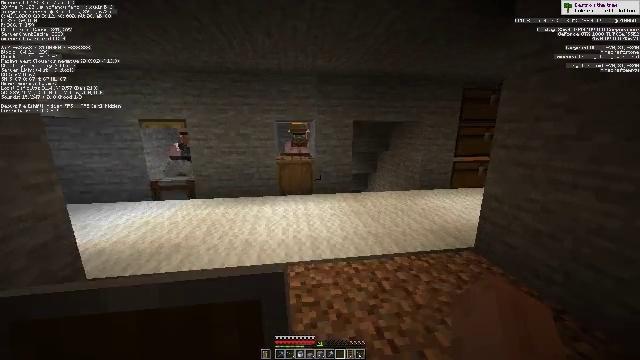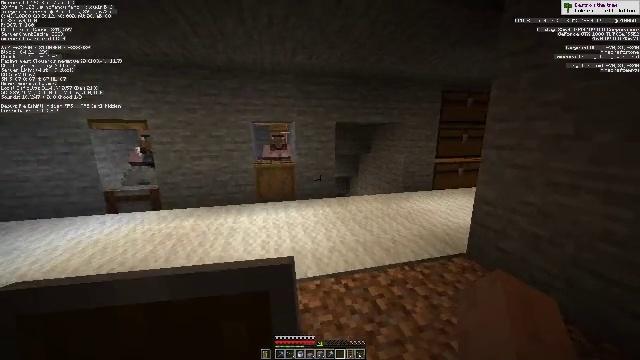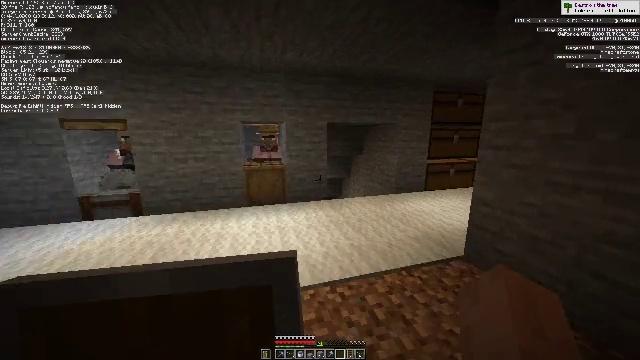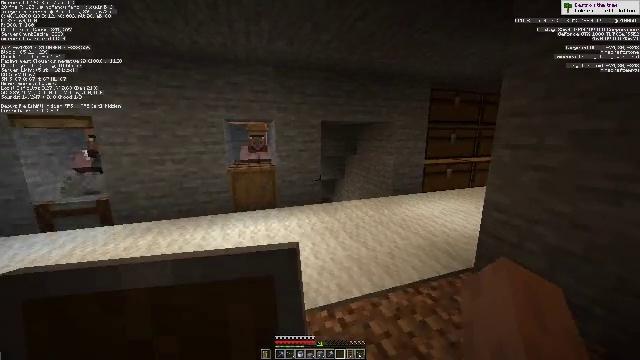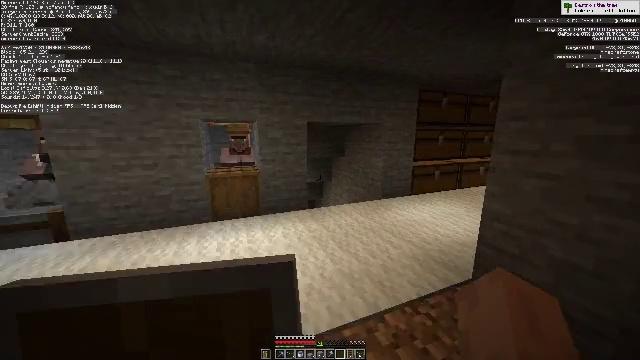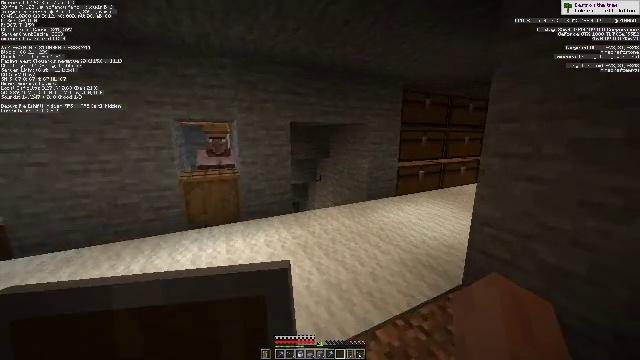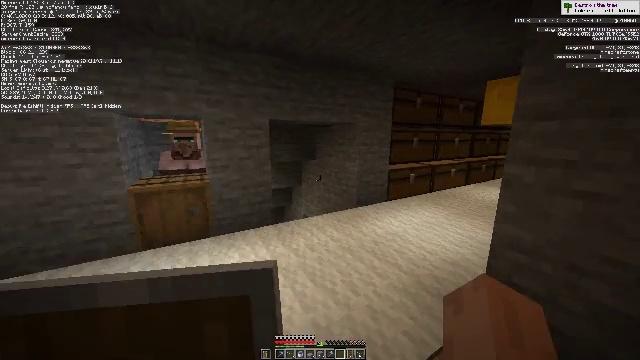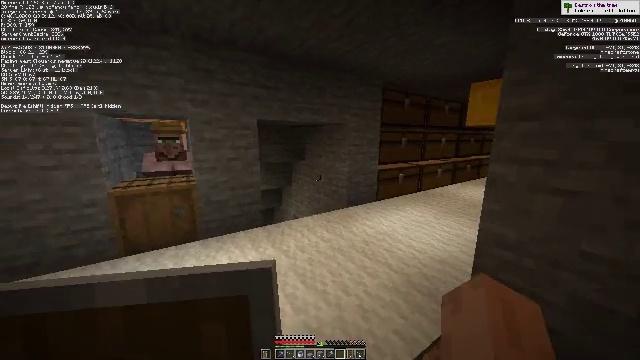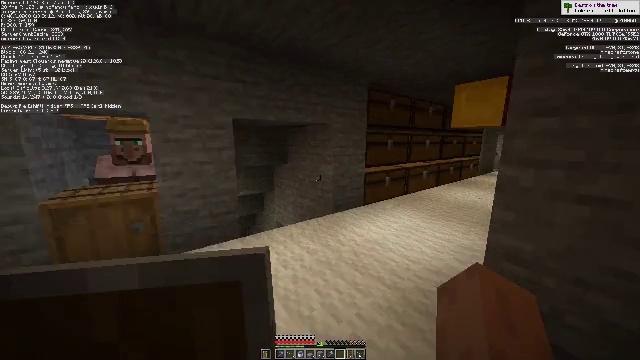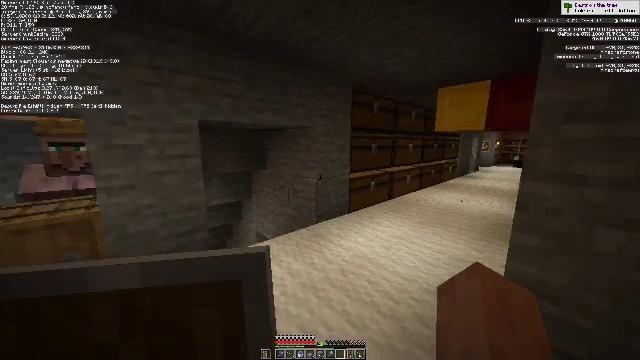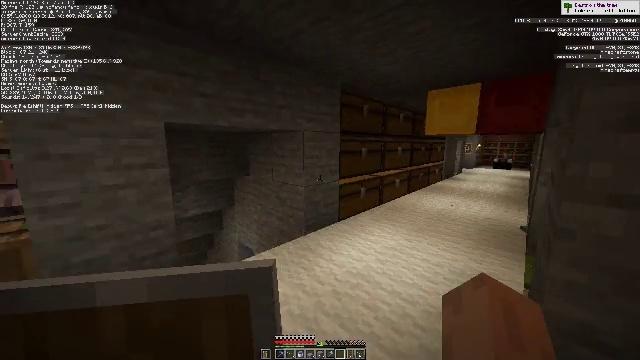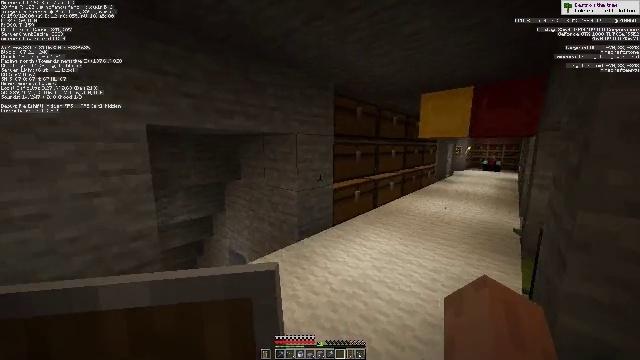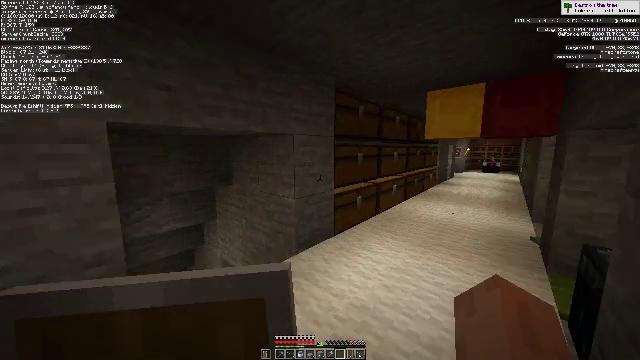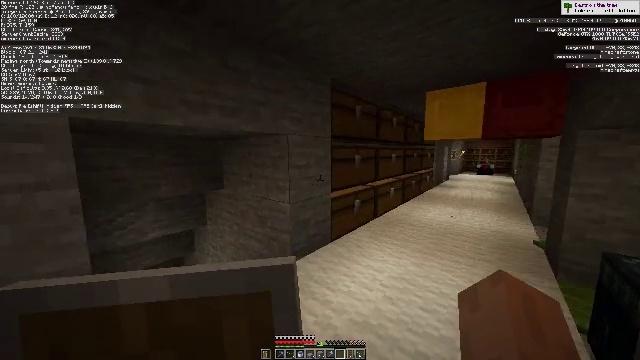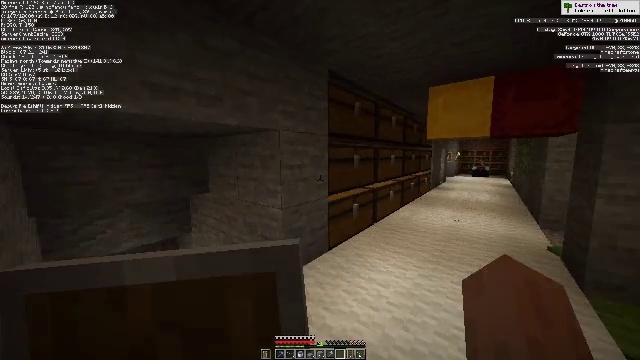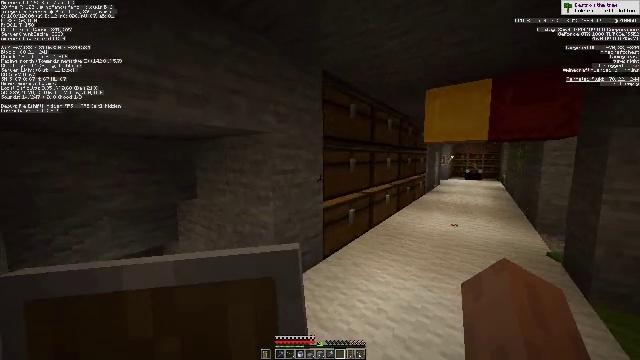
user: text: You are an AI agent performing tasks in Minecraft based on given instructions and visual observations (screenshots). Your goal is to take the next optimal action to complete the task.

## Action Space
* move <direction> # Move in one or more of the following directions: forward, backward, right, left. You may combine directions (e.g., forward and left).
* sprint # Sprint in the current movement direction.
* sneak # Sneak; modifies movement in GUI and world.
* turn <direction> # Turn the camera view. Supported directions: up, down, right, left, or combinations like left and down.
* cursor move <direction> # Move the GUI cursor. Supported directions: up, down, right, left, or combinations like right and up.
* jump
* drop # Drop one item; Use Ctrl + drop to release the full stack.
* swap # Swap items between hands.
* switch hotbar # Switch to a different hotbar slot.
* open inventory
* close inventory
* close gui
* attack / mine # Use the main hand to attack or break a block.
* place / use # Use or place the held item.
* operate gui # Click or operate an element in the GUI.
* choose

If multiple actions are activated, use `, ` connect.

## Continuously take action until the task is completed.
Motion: motion action
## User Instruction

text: Break bones down into bone meal.
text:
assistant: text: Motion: move forward, turn right
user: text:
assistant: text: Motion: move forward, turn right
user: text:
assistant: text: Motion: move forward, turn right
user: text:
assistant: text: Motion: move forward, turn right
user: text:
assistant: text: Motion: move forward, turn right
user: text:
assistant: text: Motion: move forward, turn right
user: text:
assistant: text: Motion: move forward, turn right
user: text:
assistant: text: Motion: move forward, turn right
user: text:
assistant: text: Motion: move forward, turn right
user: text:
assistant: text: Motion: move forward, turn right
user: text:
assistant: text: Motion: move forward, turn right
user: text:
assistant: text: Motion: move forward
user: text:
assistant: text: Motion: move forward, turn right
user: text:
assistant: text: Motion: move forward, turn right
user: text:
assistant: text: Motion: move forward, turn right
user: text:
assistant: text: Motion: move forward, turn right
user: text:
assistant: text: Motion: move forward, use / place
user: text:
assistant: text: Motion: use / place
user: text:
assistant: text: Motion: use / place
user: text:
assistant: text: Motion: no_op
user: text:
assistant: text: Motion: no_op
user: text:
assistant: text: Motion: no_op
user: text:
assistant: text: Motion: no_op
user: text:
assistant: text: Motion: no_op
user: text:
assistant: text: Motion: no_op
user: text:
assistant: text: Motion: no_op
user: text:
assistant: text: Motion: no_op
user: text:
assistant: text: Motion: no_op
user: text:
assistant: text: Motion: no_op
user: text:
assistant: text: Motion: no_op